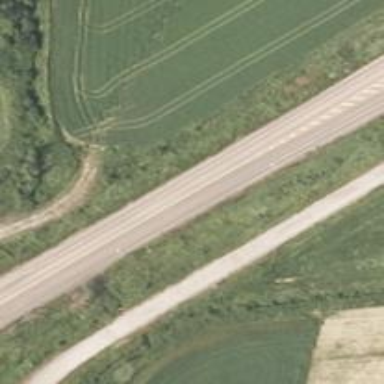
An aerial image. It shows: Asphalt road designated as trunk highway.